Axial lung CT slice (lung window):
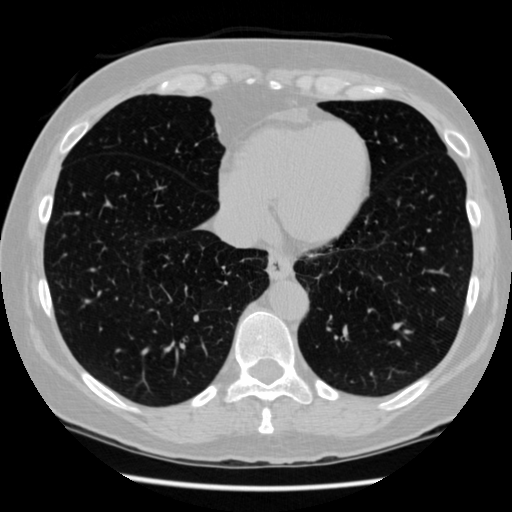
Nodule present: no